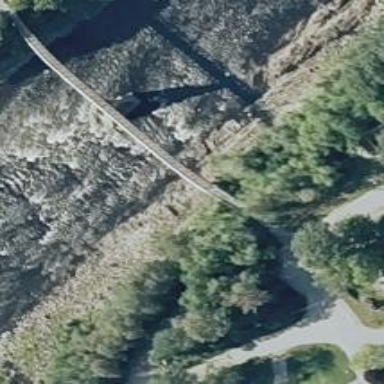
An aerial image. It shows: Abandoned railway passing under footway bridge.